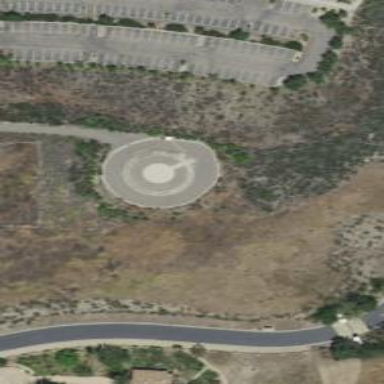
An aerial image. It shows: Image of helipad at airport.